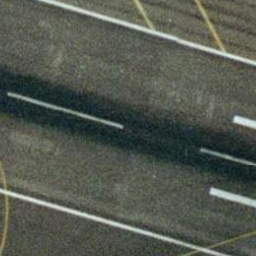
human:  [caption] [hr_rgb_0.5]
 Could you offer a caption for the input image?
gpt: It is a straight runway with some mark lines on it .

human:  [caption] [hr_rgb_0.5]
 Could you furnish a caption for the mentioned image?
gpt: There are some mark lines on the straight runway .

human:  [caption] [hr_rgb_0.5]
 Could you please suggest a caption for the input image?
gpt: It is a straight runway with some white mark lines on it .

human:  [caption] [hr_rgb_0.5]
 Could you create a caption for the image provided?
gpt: A straight runway with some mark lines on it .

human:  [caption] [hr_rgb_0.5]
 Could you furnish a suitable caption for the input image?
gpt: A straight runway with some white mark lines on it .